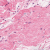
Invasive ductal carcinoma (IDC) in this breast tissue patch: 0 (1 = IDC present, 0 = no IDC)